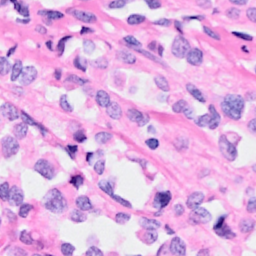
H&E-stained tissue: Breast